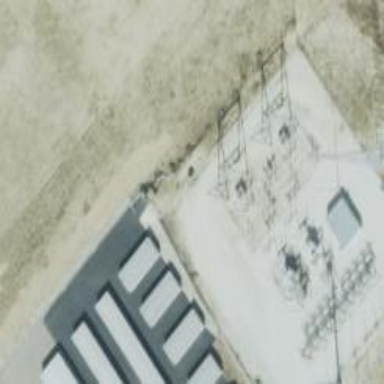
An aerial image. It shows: Switch for power supply.